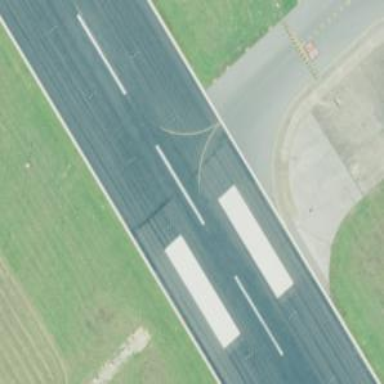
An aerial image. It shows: Image of taxiway at airport.